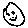
Label: smiley face